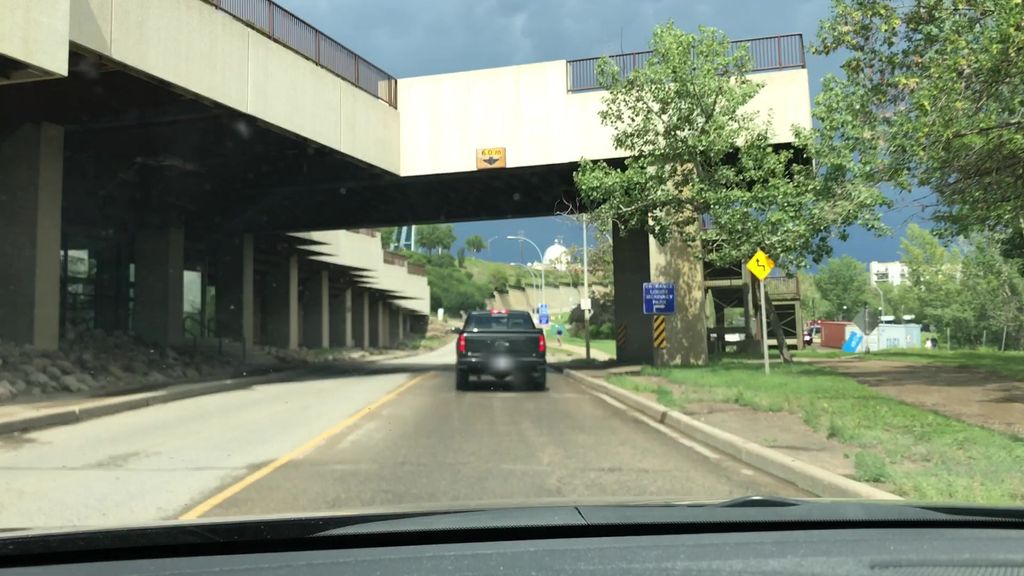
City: edmonton